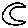
Label: moon